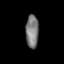
Tissue: prostate
Cell type: Fibroblasts
Senescence score: 0.6838
Nuclear area (px): 417
Mean DAPI intensity: 122.823